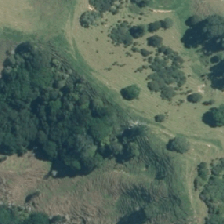
Land cover: indigenous_forest